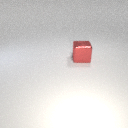
large red metal cube